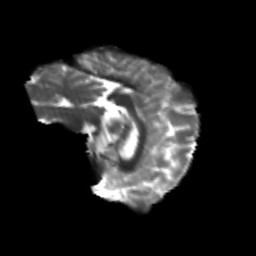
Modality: T2w
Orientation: sagittal
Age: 21
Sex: male
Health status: healthy
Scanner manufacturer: philips
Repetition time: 7.39 s
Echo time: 0.08599 s